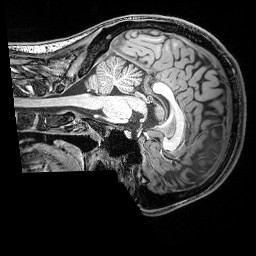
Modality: T1w
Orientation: sagittal
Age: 20
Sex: male
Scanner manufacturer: siemens
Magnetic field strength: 3 T
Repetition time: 2.53 s
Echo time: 0.00388 s